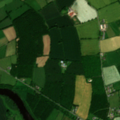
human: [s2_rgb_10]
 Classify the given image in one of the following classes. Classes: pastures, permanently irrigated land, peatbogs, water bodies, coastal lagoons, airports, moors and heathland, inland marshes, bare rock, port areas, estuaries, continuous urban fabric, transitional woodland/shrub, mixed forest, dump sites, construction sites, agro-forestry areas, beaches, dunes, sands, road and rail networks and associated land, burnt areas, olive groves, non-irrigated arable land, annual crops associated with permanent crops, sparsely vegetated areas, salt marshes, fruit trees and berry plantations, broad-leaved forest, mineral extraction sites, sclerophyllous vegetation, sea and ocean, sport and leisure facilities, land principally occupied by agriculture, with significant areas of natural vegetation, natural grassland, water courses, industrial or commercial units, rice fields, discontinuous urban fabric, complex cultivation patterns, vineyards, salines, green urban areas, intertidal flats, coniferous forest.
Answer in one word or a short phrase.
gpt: non-irrigated arable land, pastures, mixed forest, water courses